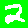
Digit: 2